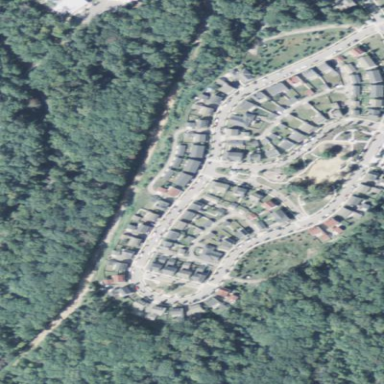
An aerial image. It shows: Residential area within neighborhood.